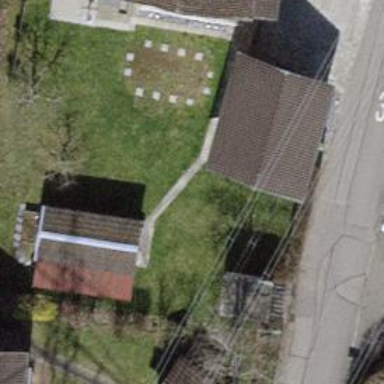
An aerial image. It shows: Garage.